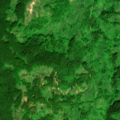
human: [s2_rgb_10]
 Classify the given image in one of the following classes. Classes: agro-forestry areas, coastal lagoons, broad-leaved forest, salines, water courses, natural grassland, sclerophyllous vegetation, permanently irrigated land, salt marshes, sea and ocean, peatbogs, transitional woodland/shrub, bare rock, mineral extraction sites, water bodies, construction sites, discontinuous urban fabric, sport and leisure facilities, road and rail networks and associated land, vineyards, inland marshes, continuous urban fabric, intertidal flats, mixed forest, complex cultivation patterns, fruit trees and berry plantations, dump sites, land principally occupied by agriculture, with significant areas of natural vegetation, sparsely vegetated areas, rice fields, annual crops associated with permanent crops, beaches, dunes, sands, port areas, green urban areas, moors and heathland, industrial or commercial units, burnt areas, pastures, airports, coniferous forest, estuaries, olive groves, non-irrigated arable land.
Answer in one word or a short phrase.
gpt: broad-leaved forest, transitional woodland/shrub